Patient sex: F
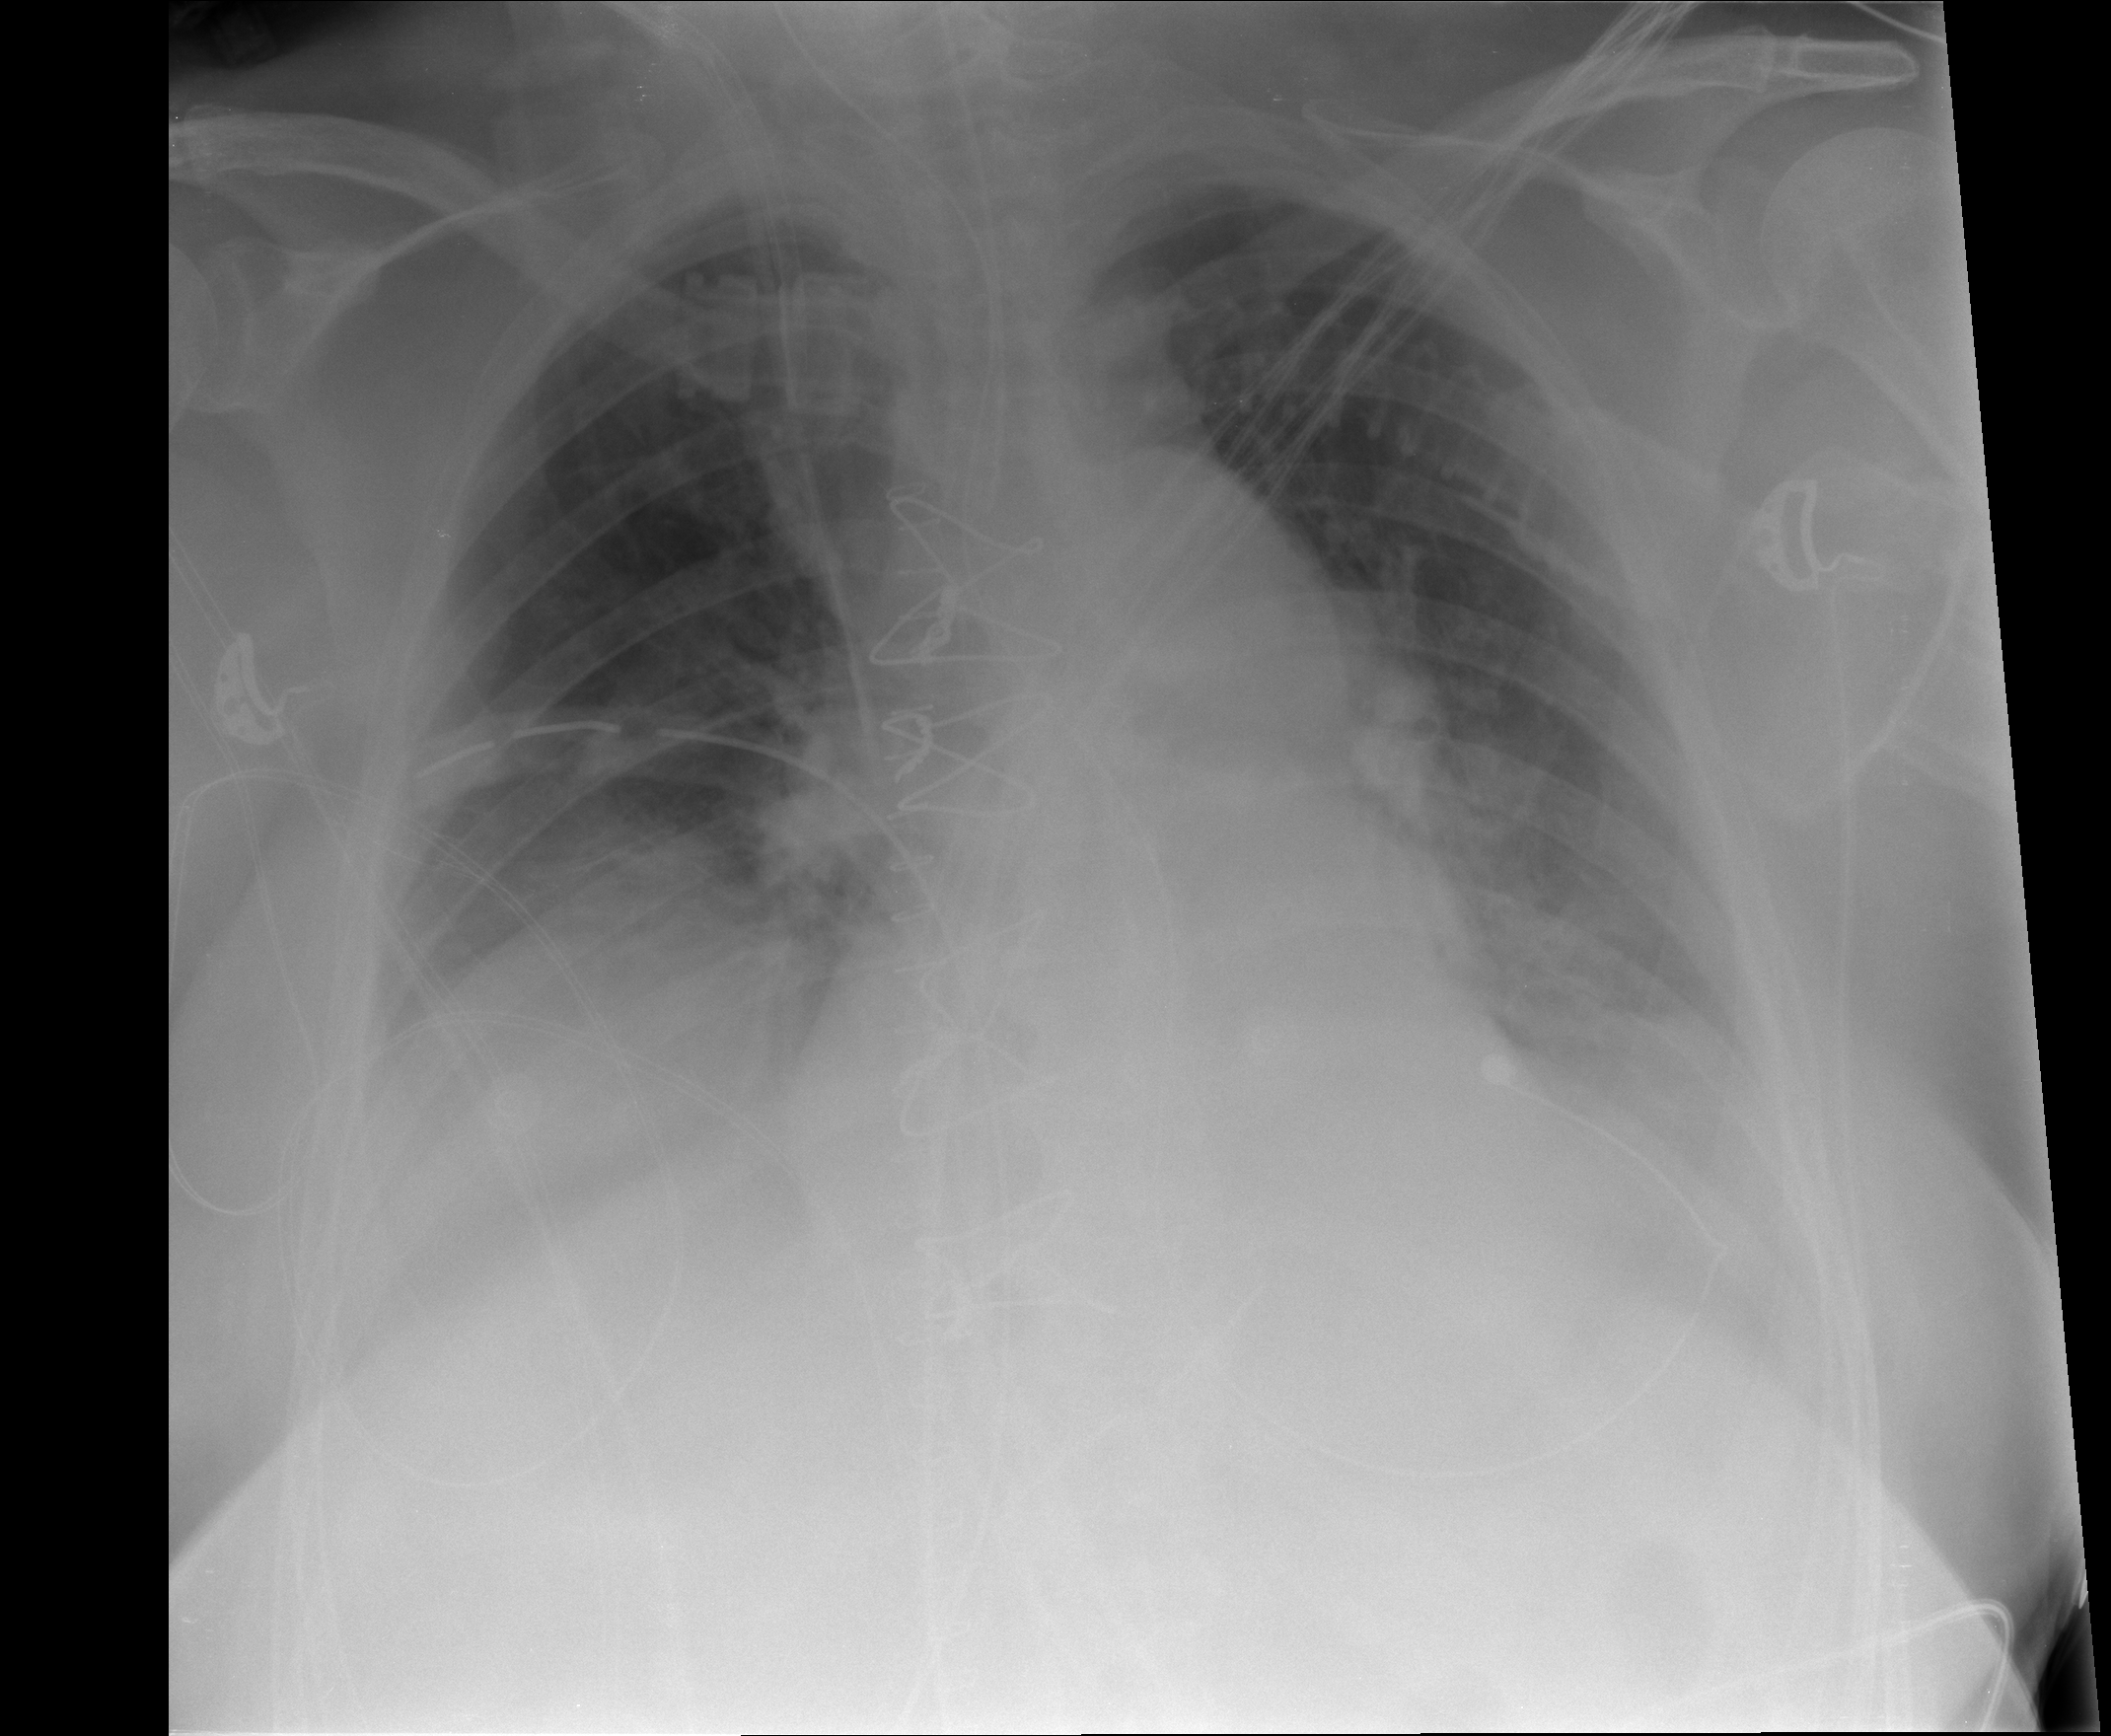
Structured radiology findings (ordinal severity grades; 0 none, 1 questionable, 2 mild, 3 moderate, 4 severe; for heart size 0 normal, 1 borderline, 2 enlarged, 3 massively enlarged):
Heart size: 1
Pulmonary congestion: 2
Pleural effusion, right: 2
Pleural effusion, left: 0
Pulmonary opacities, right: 1
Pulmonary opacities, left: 0
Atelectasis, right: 3
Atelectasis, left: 0